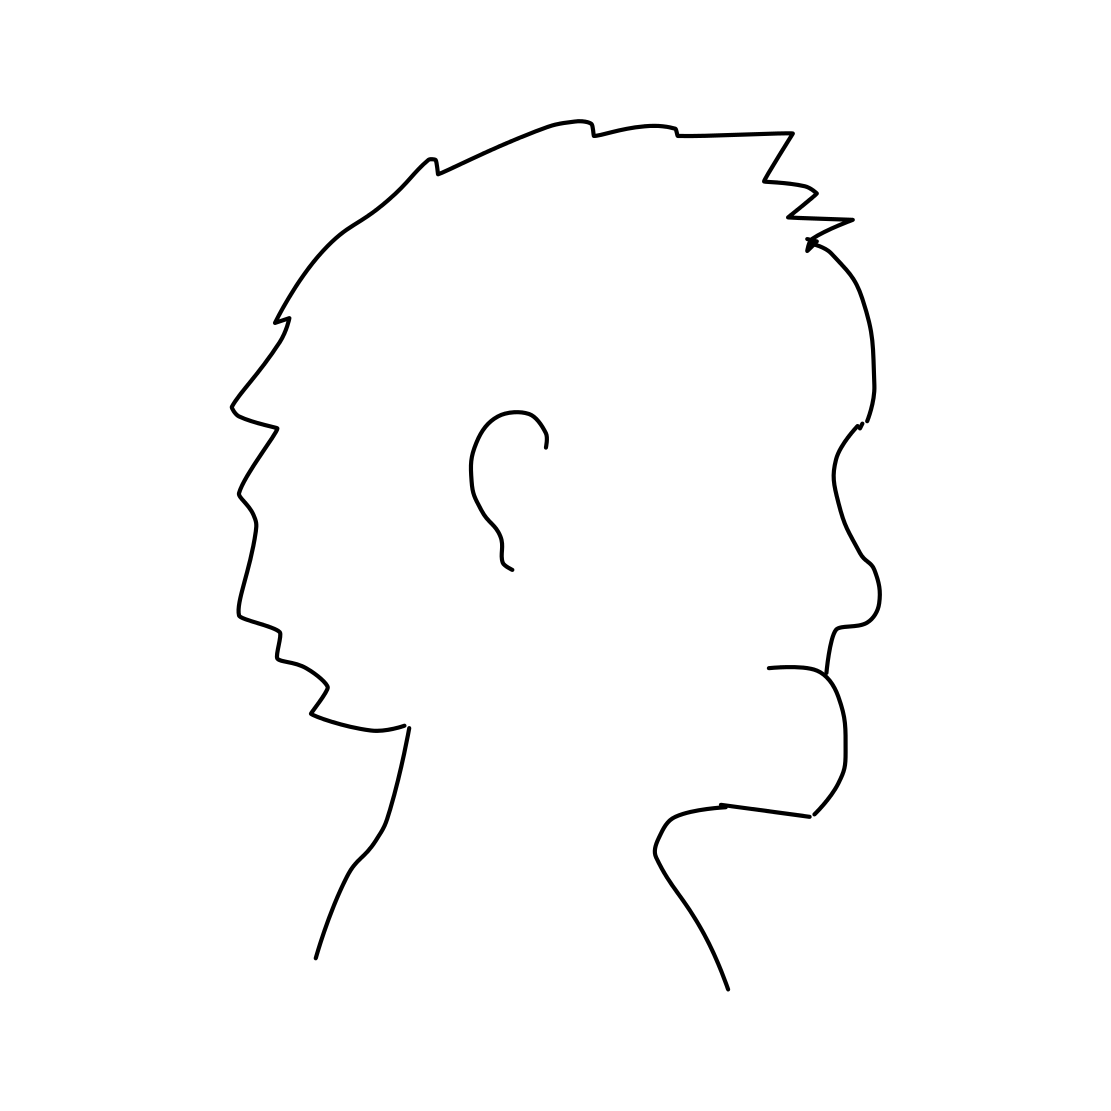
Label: head